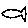
Label: fish